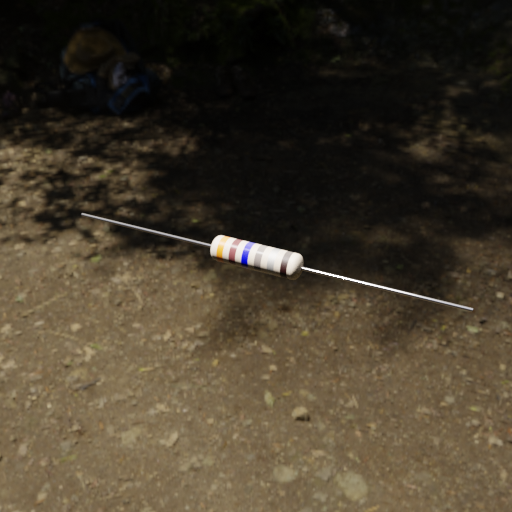
Resistor colour bands (in order): orange, brown, blue, gray, silver, black